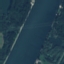
Land use / land cover: River